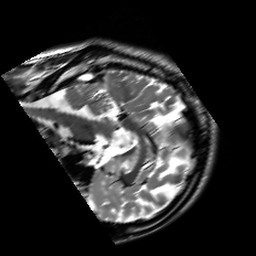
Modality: T2w
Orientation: sagittal
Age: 23
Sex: male
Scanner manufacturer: siemens
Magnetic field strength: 3 T
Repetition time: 7 s
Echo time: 0.09 s